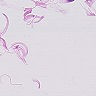
Metastatic tissue present: no